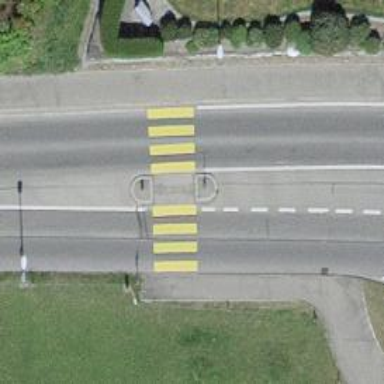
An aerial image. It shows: Zebra crossing on the road.